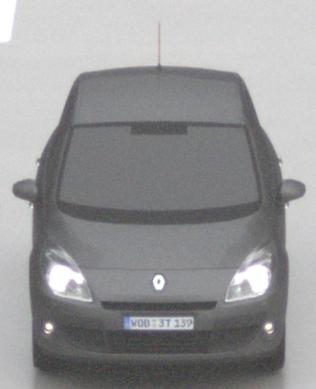
Make: Renault
Model: Scénic 1.6 16V 110
Detailed model: Scénic (III)
Model produced from: 2009/06
Model produced until: 2010/08
Doors: 5
Color: gray
Road condition: wet road
Daytime: morning or afternoon
Contrast: low contrast